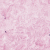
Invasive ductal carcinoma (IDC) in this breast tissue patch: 0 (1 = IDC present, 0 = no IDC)